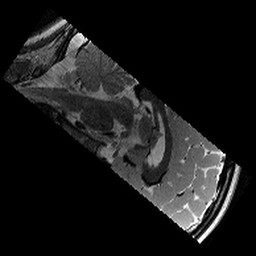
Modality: T2w
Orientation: sagittal
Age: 10
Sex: male
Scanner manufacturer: siemens
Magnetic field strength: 3 T
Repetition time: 9.23 s
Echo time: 0.067 s